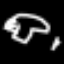
Label: mushroom